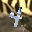
Label: 4